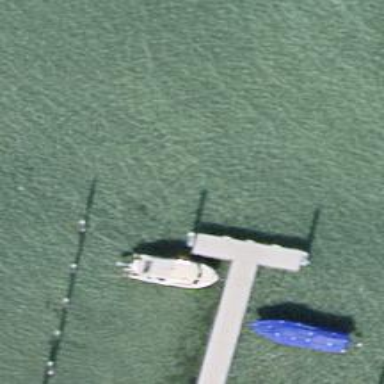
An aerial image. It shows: Pier with mooring facilities.